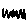
Label: zigzag